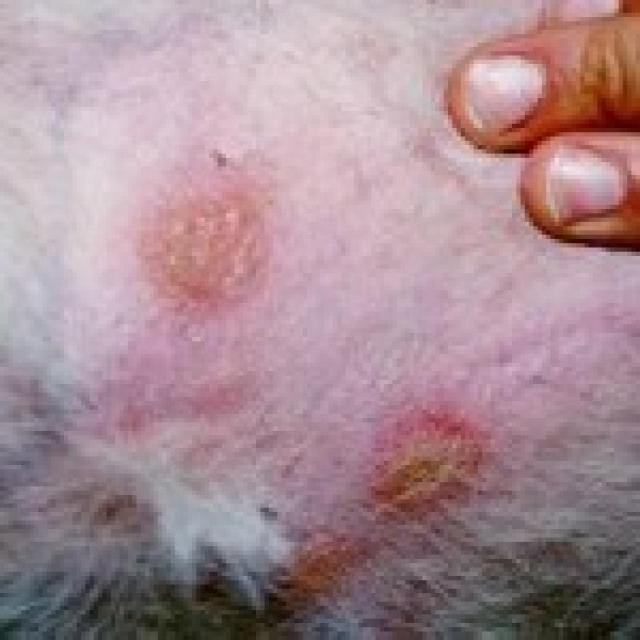
Canine ringworm (Dermatophytosis) — fungal infection caused by Microsporum or Trichophyton. Presents with circular alopecia, scaling, crusting, and broken hairs.